Question: Please have a look at the following code
'''
<article style="left: 640px; visibility: visible;">
<section>
<table>
<tbody><tr><td><center>154 de 500</center></td></tr>
<tr><td>First Page</td></tr>
</tbody></table>
</section>
</article>
'''
This generates the following UI

When I select the "First Page" text, I need that text to change into "You Clicked This". How can I do this? Is there any event handler for click or any other way to do this? I am sorry if this is a simple question, this is the first time I managed to write something that really worked on 'PlayGround'.
I know it is not like PC so you are 100% free to suggest me how to select the text. May with Voice commands, maybe with clicks or whatever, but user need to select it somehow so that text will change.
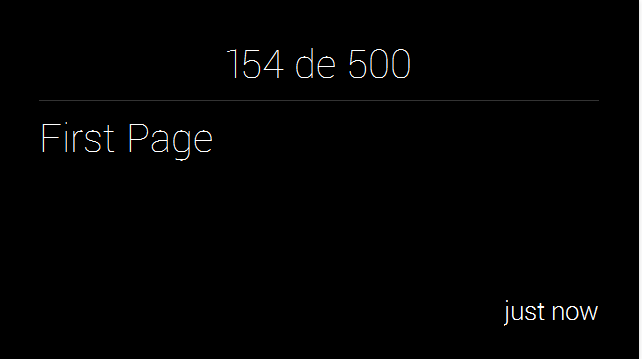
Answer: Users can't click on the contents of timeline cards. You have to add menu items which will appear when the user taps while looking at your card. When the user selects a menu item, Google will then notify your server (see 'subscriptions' in the docs) and your server can then send a PUT request back to Google to replace the original item.
The glass dev site has a bunch of info on menus and subscriptions. The playground tool is of limited use with these things though so you'll need to work with real Glass hardware. You also need to have your subscription callback running on a server that the Google can reach.. So, not localhost on your dev PC unless you have some kind of proxy setup (I use runscope for that)